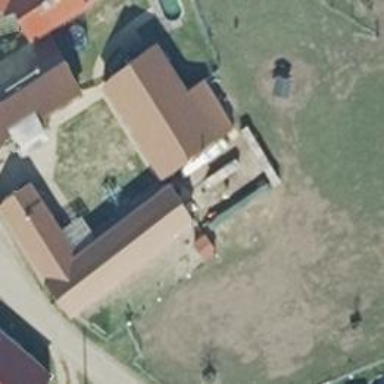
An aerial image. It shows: White barn with gabled roof. The roof is covered with red roof tiles.